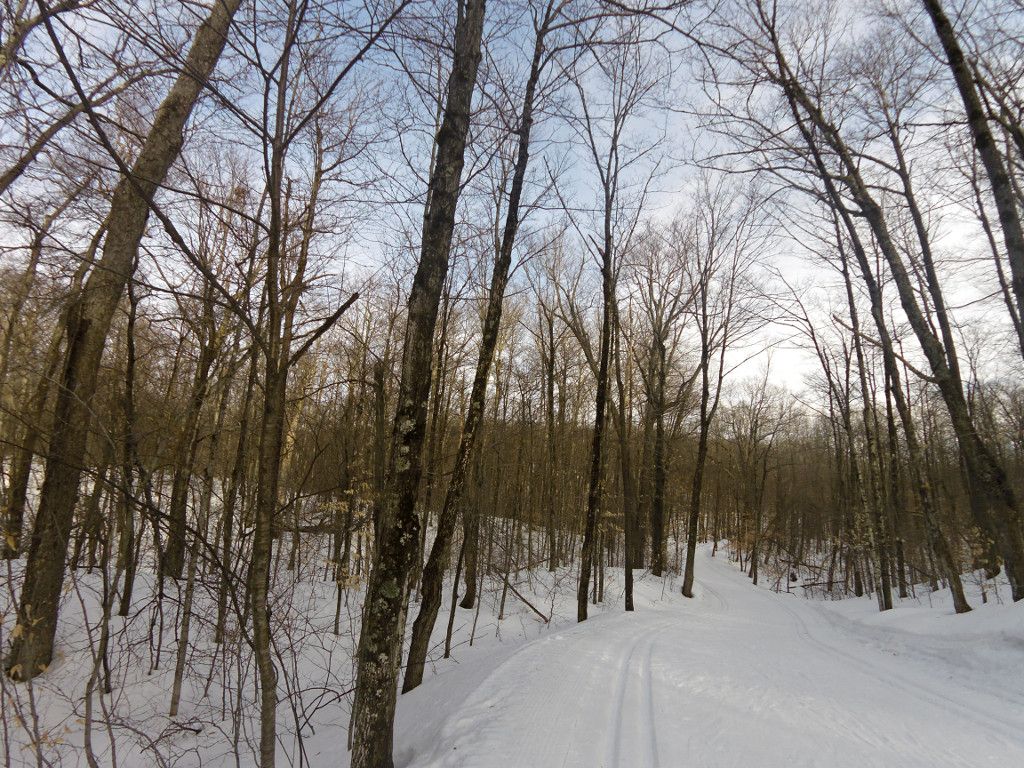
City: ottawa-gatineau